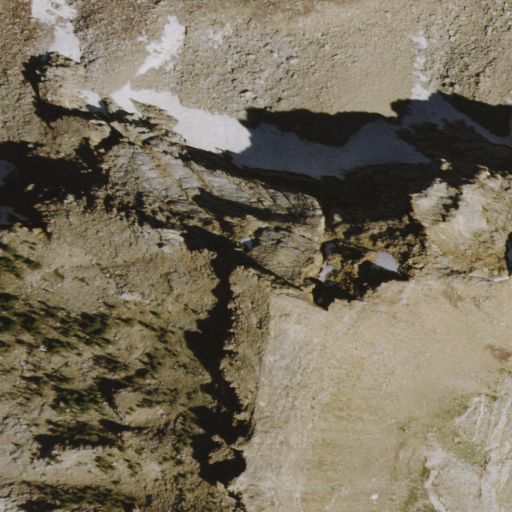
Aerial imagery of mountain in Nevada named Mount Fitzgerald containing grassland, shrub, evergreen forest, open water, and barren land